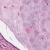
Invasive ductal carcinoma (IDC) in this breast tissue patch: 0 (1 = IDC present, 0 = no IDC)